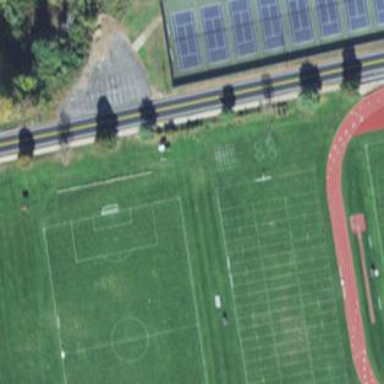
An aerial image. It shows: Soccer pitch for outdoor sports and leisure activities.